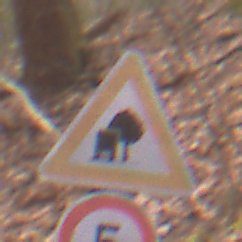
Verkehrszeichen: UnzureichendesLichtraumprofil
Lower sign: Geschwindigkeit5
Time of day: Midday
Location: Outdoor (Nature)
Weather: Overcast
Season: Autumn
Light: Natural